Here is a 2-D grayscale rendering of raw bearing vibration samples (signal-to-image). Based on the visible evidence, which condition applies: normal, inner_race, outer_race, ball?
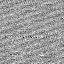
Answer: normal